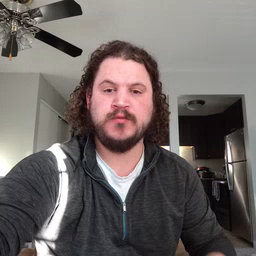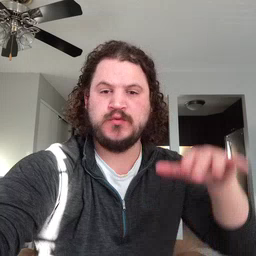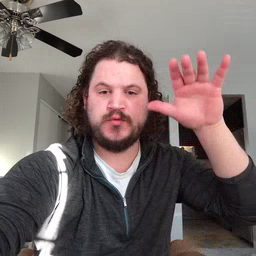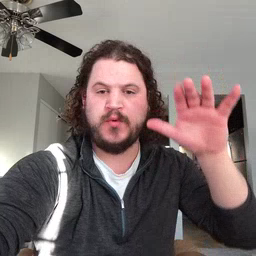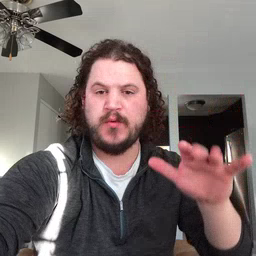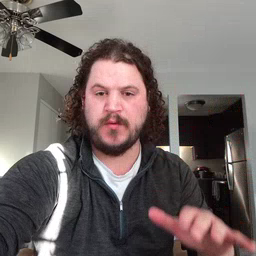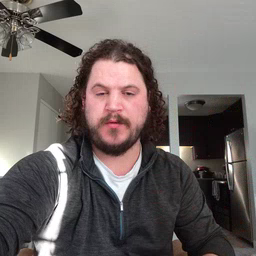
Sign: snow